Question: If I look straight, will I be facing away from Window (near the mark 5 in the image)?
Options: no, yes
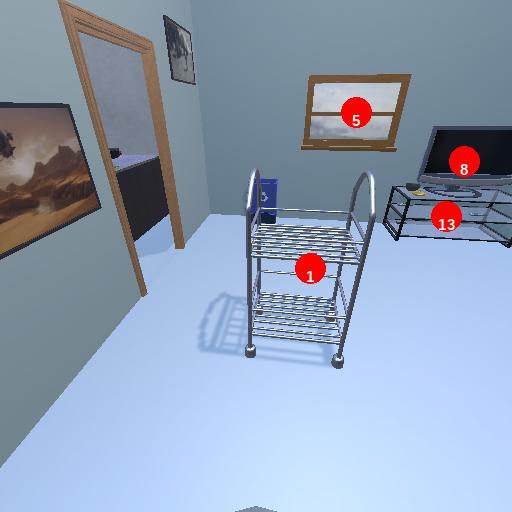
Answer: no